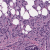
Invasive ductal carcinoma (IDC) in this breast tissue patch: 1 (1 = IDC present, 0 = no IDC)